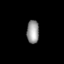
Tissue: skin
Cell type: Epithelial cells
Senescence score: 0.2516
Nuclear area (px): 273
Mean DAPI intensity: 153.56